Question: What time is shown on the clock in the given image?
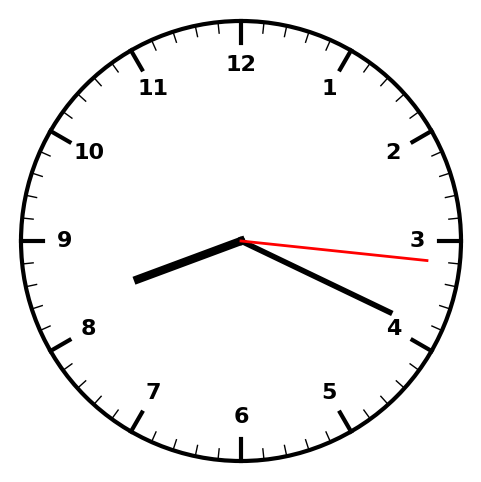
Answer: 08:19:16